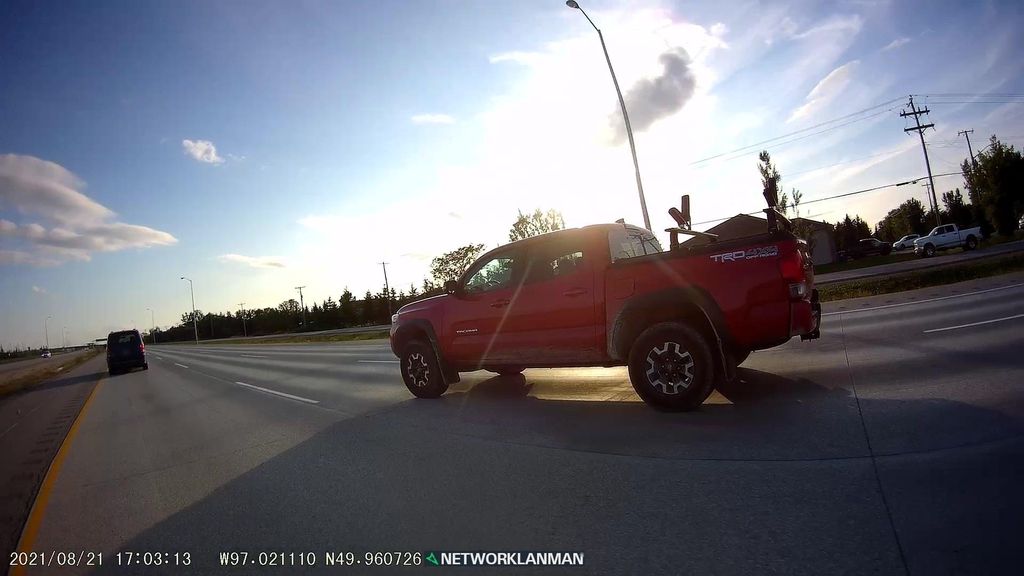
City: winnipeg